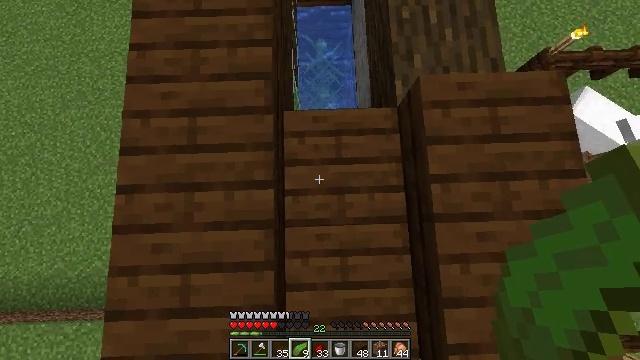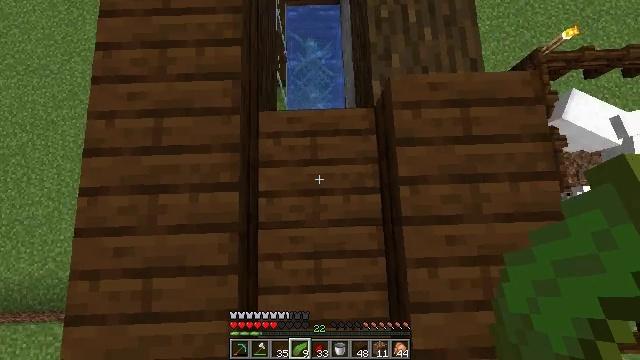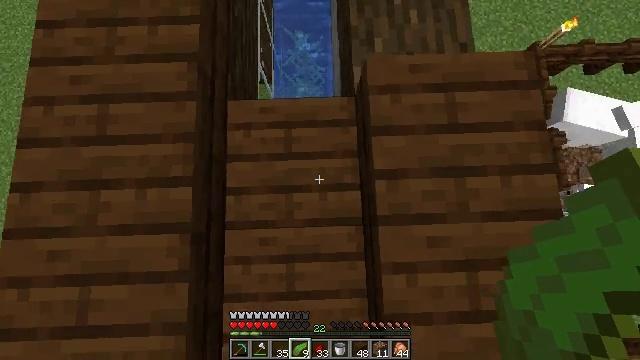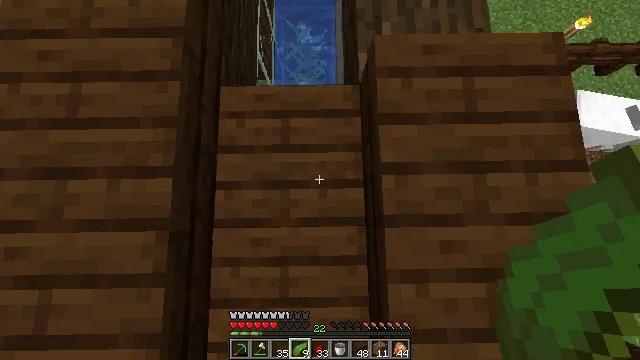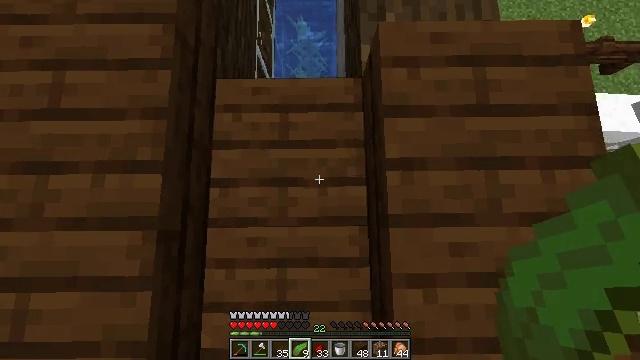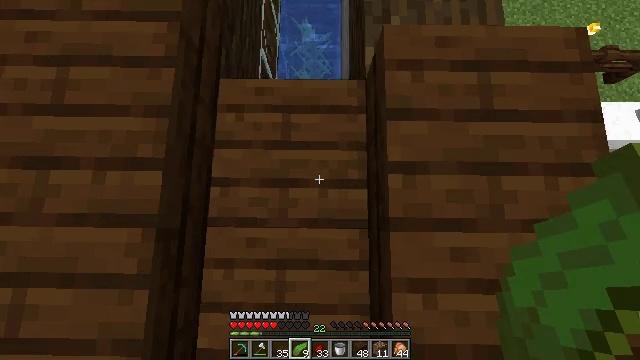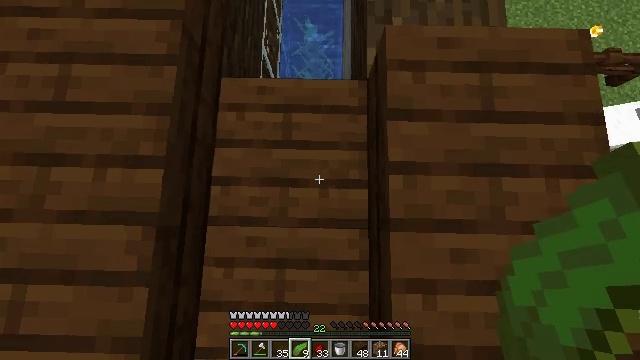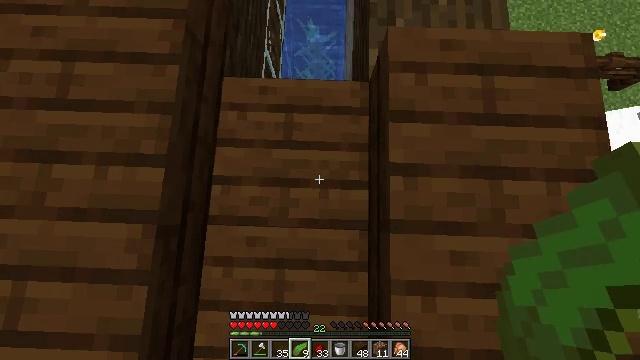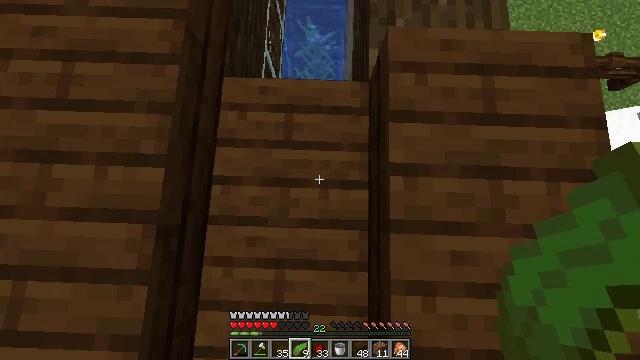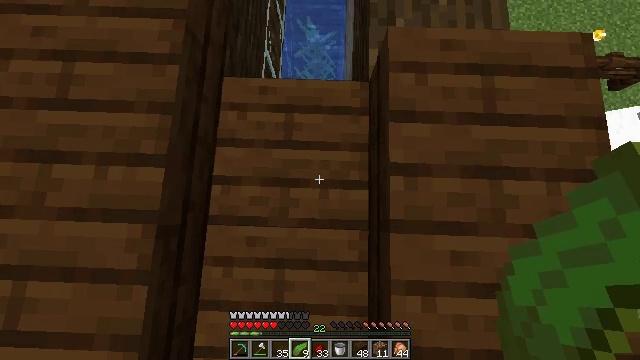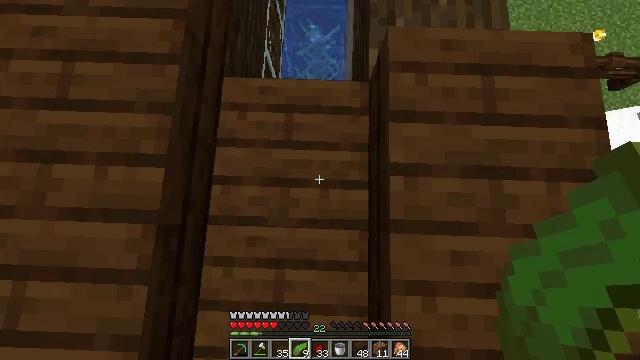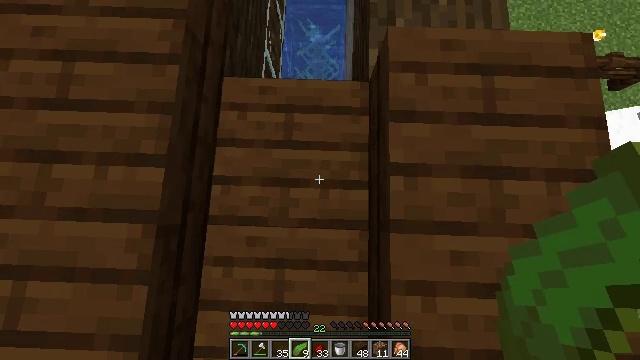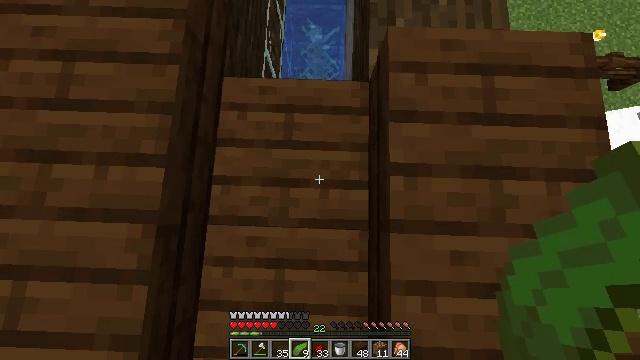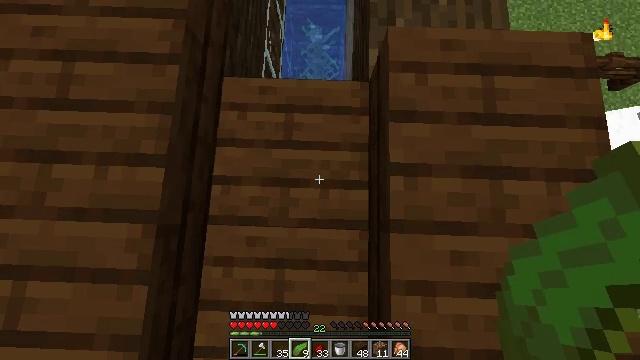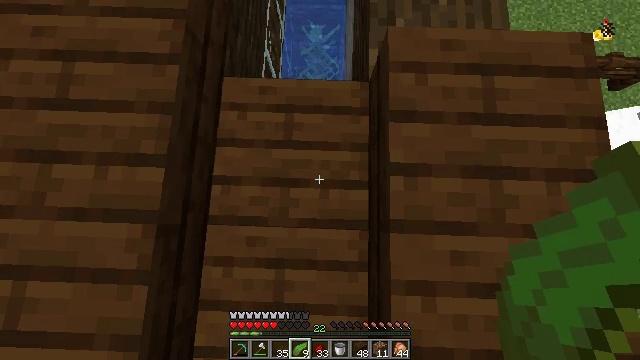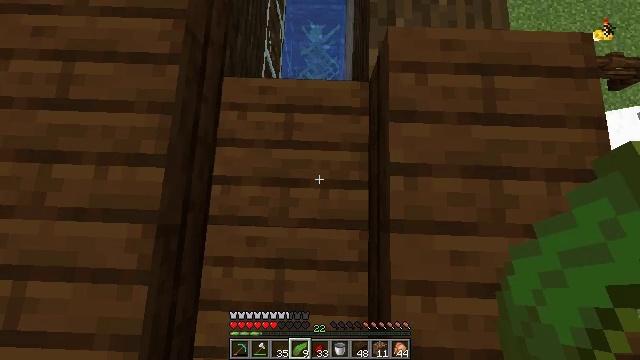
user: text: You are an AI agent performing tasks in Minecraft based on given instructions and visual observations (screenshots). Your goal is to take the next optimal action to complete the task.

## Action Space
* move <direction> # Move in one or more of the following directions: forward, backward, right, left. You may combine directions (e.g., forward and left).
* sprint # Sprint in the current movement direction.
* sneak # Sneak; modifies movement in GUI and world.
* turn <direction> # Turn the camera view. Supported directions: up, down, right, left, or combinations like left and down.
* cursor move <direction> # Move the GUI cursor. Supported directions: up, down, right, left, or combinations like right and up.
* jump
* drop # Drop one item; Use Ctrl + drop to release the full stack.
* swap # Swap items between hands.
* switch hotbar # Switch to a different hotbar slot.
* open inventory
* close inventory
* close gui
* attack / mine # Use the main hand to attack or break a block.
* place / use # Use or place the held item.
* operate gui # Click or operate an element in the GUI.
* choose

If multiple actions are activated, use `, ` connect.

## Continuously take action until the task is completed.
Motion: motion action
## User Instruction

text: Retrieve dark oak planks for building.
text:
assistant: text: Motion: move right
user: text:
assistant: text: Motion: no_op
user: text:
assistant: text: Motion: turn left
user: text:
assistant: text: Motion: no_op
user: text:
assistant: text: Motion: turn left
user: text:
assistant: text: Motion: no_op
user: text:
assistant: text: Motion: no_op
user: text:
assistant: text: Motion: no_op
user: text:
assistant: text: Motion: no_op
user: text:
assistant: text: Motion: no_op
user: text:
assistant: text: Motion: no_op
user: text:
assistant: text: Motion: no_op
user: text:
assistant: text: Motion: no_op
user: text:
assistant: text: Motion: no_op
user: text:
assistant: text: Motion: no_op
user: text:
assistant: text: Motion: no_op
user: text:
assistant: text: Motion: turn left
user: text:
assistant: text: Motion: no_op
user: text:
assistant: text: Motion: no_op
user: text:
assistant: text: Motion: no_op
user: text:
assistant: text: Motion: no_op
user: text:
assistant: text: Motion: no_op
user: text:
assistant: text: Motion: no_op
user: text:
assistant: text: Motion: no_op
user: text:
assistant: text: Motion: no_op
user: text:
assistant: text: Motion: no_op
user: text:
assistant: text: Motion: turn left
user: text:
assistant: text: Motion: turn left
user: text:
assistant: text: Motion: no_op
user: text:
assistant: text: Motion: no_op